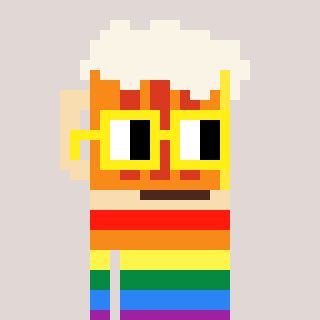
a pixel art character with square yellow glasses, a beer-shaped head and a bluegrey-colored body on a warm background